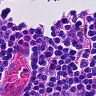
Metastatic tissue present: no